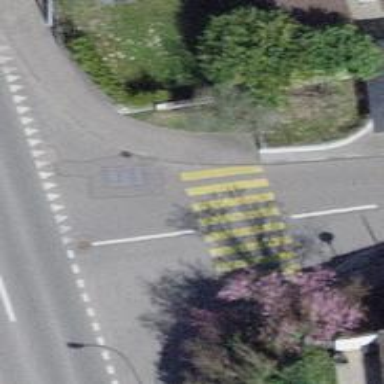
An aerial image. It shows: Pedestrian crossing with zebra markings on footway.